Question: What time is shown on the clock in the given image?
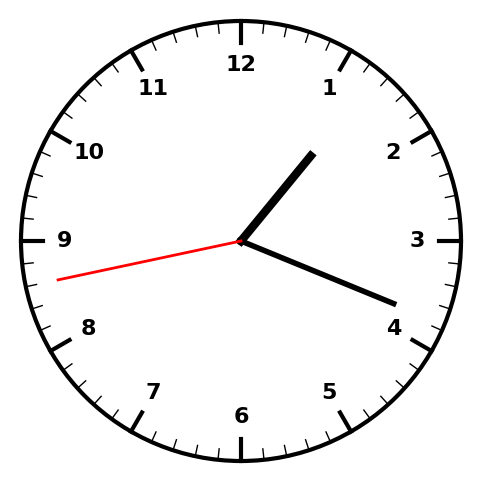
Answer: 01:18:43